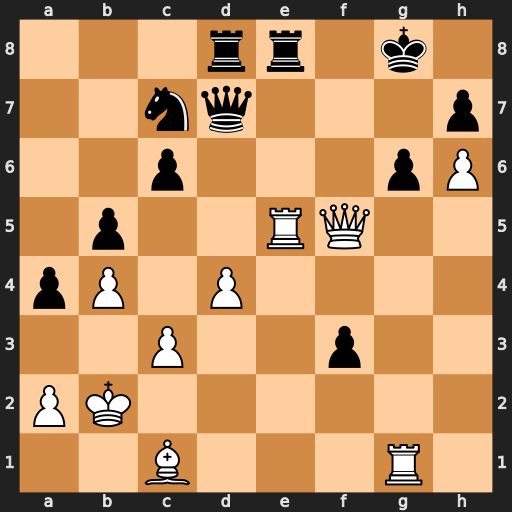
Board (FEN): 3rr1k1/2nq3p/2p3pP/1p2RQ2/pP1P4/2P2p2/PK6/2B3R1
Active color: w
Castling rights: -
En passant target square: -
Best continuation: Rxg6+ hxg6 Qxg6+ Kh8 Bg5 Nd5 Rxd5